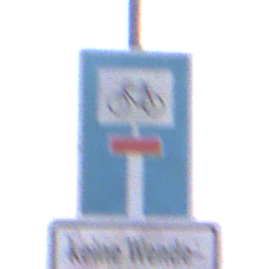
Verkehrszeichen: SackgasseRadverkehrDurchlaessig
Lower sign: HinweisGeaenderteVorfahrtVerkehrsfuehrungVerkehrsregelung3
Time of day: SunriseSunset
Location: Outdoor (Urban)
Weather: Clear
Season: NotSpecified
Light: Natural